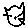
Label: cat